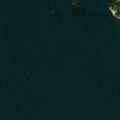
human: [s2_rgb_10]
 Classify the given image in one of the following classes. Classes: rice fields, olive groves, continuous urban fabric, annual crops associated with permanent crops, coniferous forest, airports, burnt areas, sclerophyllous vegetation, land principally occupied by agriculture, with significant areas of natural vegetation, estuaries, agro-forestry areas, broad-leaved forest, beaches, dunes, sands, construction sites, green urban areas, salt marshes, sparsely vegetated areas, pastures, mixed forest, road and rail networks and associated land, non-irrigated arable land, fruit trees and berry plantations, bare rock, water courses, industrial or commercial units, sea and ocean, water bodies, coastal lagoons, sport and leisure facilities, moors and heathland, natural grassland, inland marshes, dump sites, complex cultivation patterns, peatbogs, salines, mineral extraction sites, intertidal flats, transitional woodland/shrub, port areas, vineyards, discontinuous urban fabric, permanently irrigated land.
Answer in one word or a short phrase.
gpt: sea and ocean